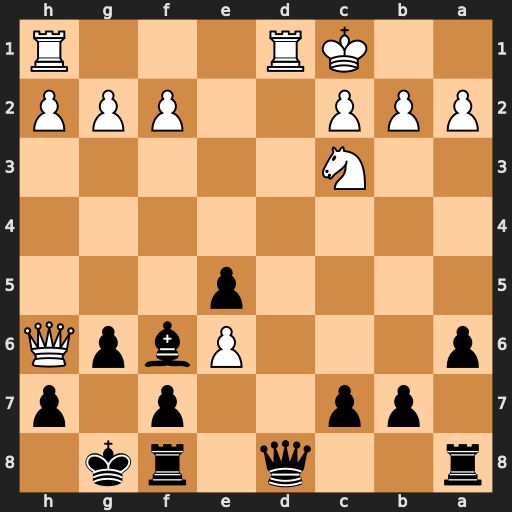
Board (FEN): r2q1rk1/1pp2p1p/p3PbpQ/4p3/8/2N5/PPP2PPP/2KR3R
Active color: b
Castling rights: -
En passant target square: -
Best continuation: Bg5+ Qxg5 Qxg5+